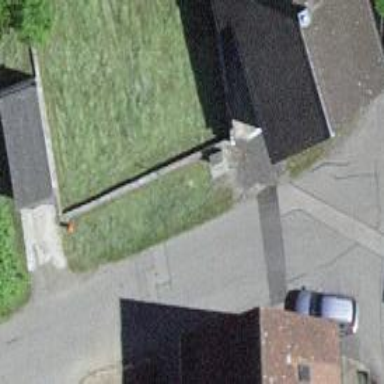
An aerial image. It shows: Power utility street cabinet.